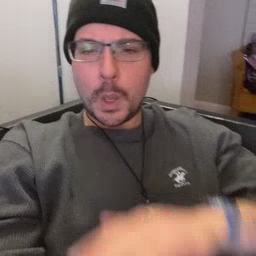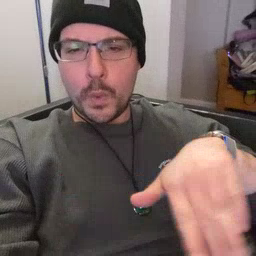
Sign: pool